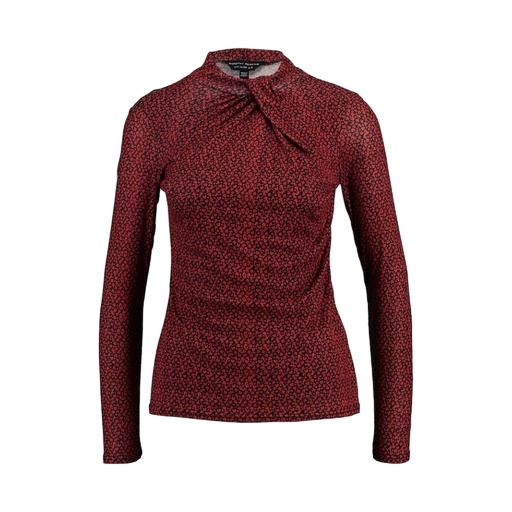
red jacquard mock-neck top only macy, multicolor vero moda rust high neck blouse, black petite printed mock-neck top only macy, white background